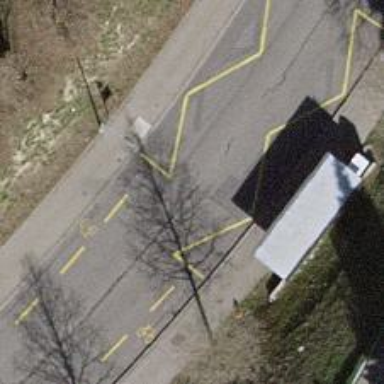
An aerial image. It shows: Bus stop with stop position for public transport.